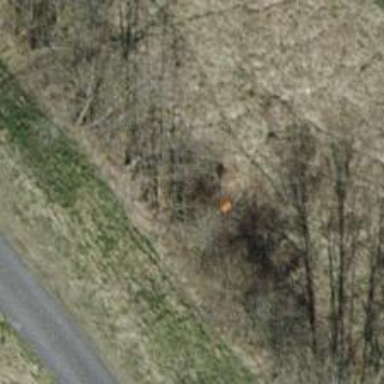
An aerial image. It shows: Pole supporting pipeline marker with roof cover.